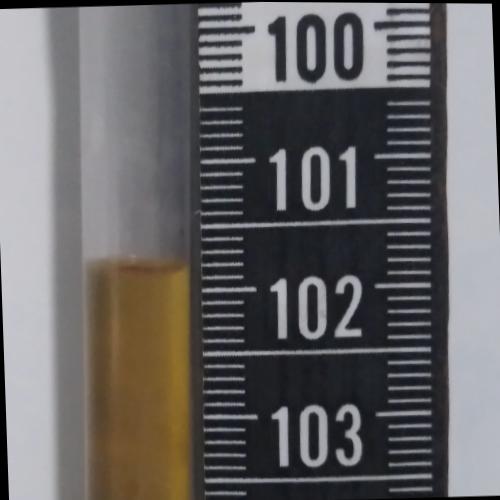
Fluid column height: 101.8 cm